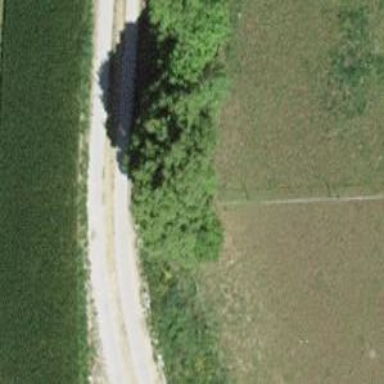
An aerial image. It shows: Hedge barrier.